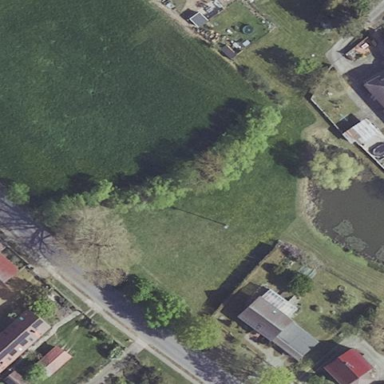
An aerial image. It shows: Village green area.